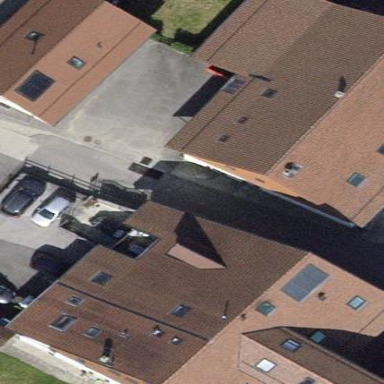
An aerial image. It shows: Simple house.